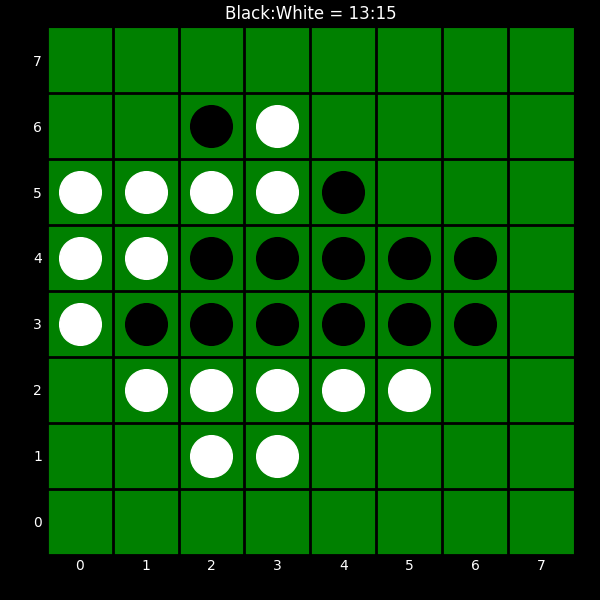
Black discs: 13
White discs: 15